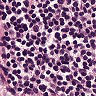
Metastatic tissue present: no